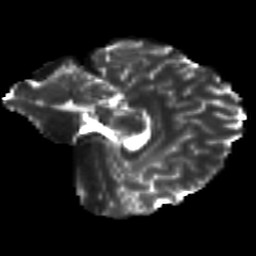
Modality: T2w
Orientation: sagittal
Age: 24
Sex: female
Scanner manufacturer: siemens
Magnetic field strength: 3 T
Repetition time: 8.8 s
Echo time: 0.085 s